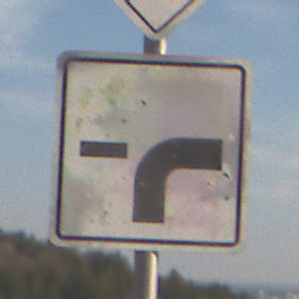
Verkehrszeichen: VerlaufVorfahrtsstrasse9
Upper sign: Vorfahrtsstrasse
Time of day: MorningAfternoon
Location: Outdoor (Nature)
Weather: PartlyCloudy
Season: NotSpecified
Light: Natural